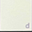
Piece: xx